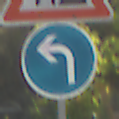
Verkehrszeichen: VorgeschriebeneFahrtrichtungLinks
Zusatzzeichen oben: Arbeitsstelle
Umgebung: Outdoor, Nature
Tageszeit: MorningAfternoon
Wetter: PartlyCloudy
Licht: Natural
Jahreszeit: NotSpecified
Kontrast: HighContrast